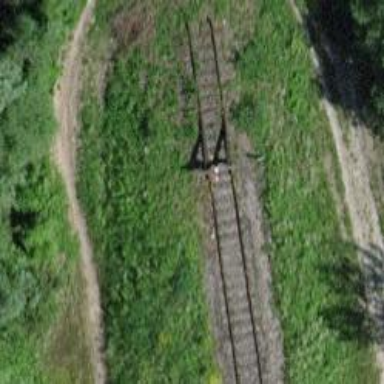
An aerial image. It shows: Railway buffer stop.